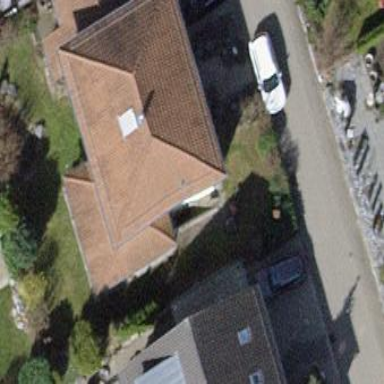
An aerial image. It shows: Detached building with pyramidal roof shape.